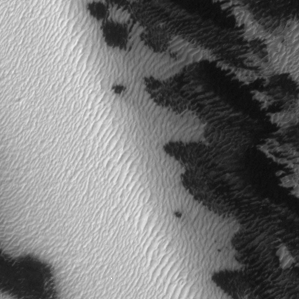
Label: frost